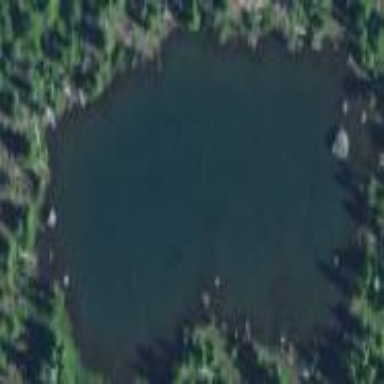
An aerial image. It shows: Beautiful lake surrounded by nature.